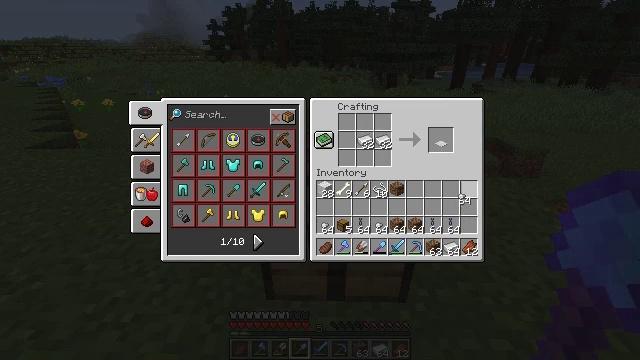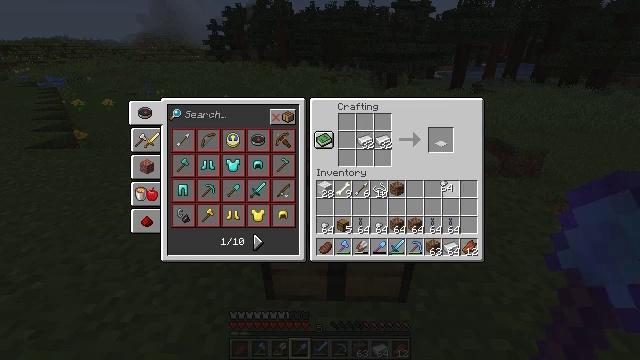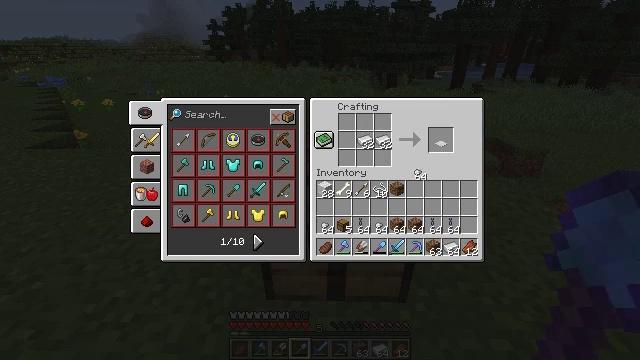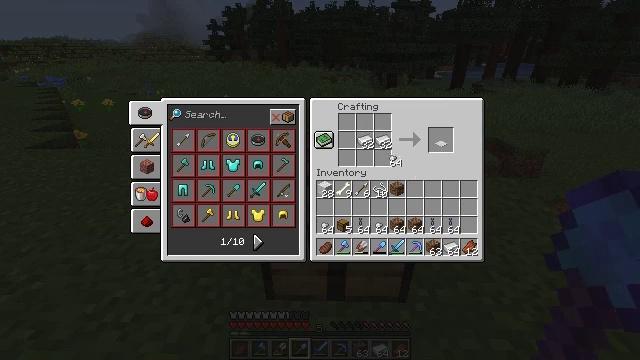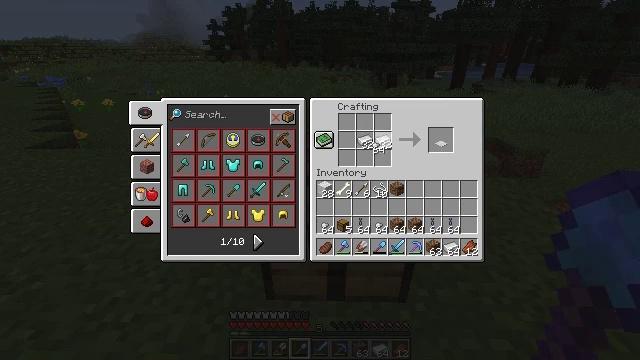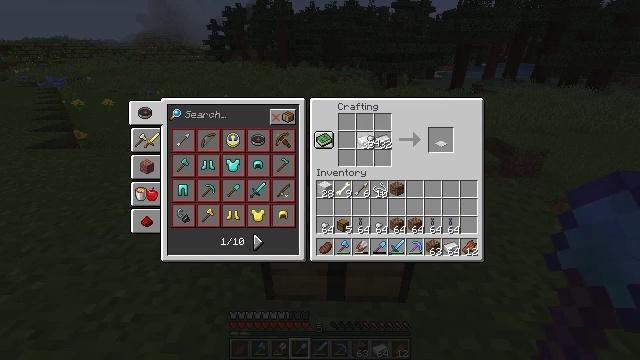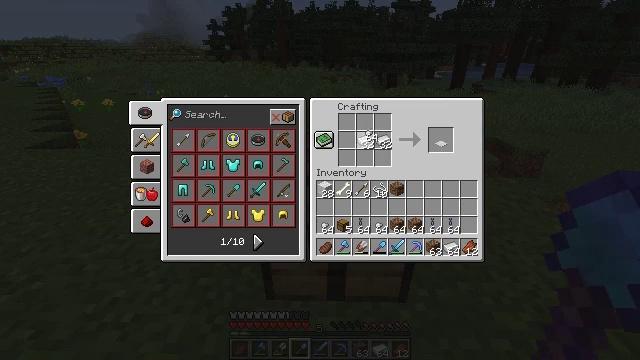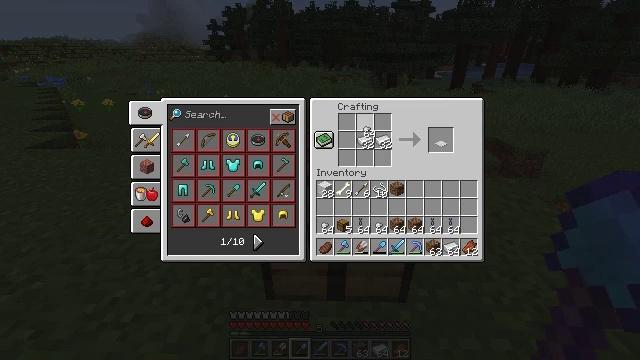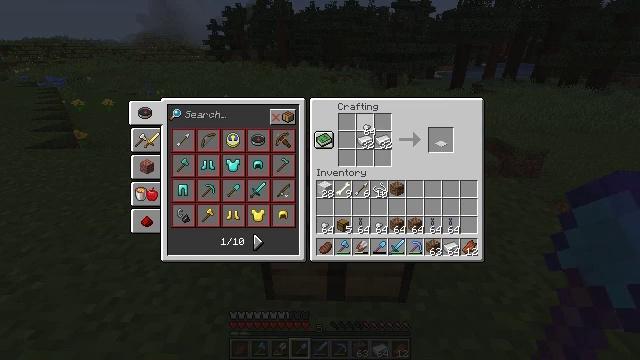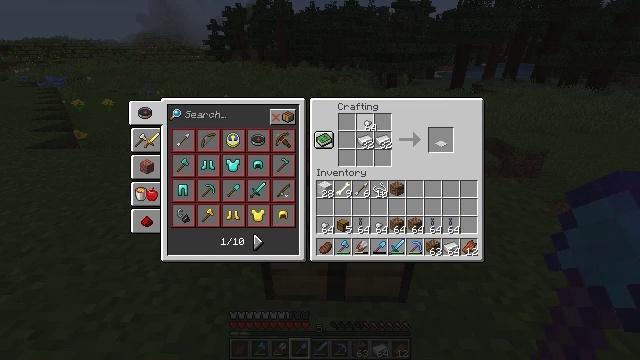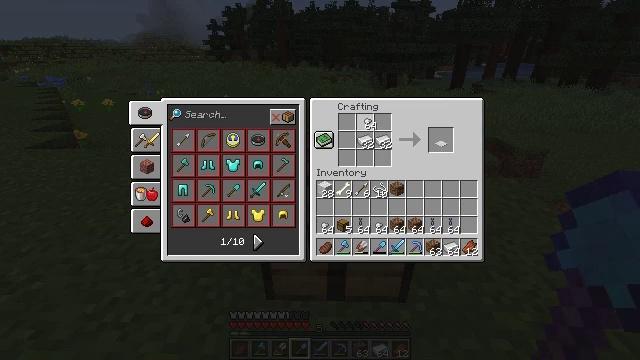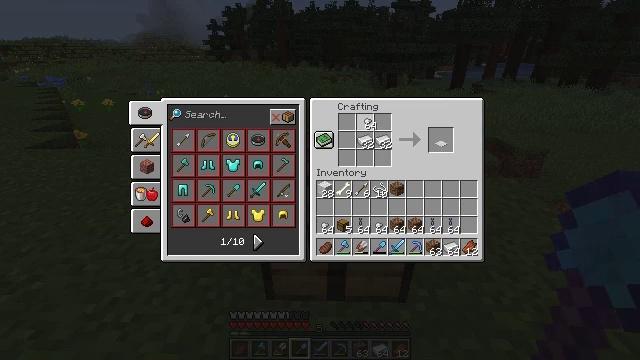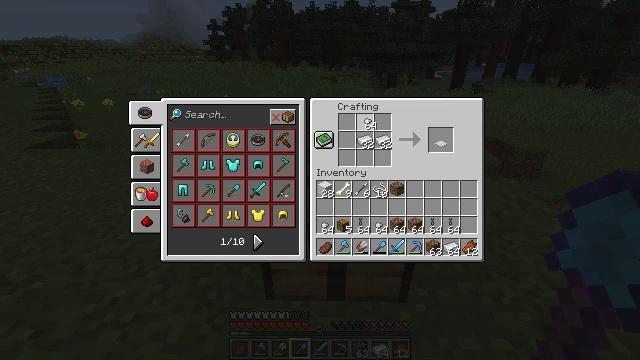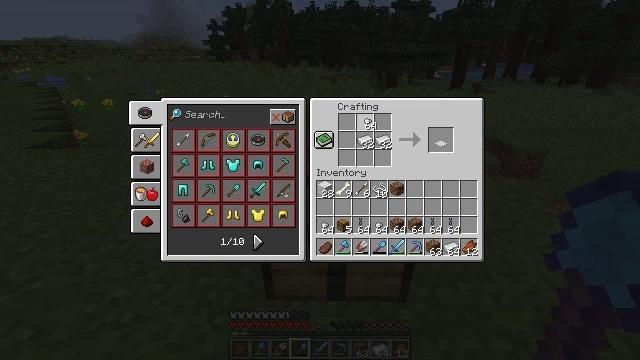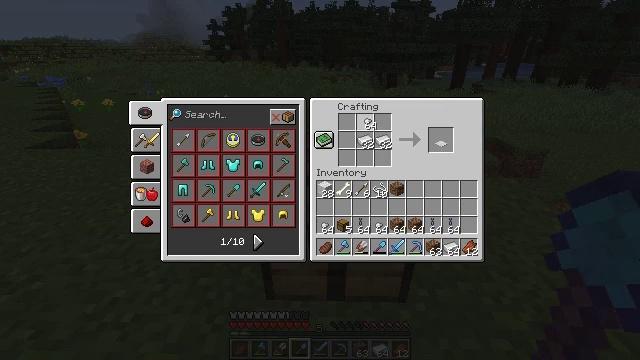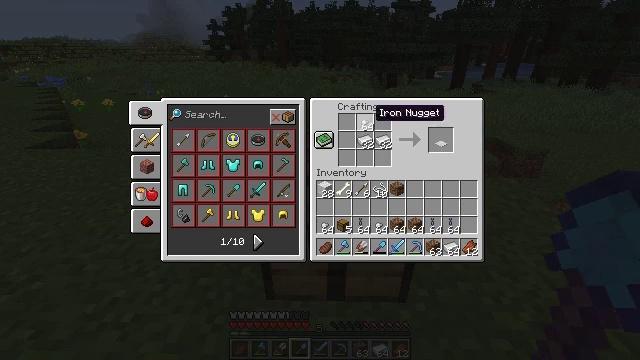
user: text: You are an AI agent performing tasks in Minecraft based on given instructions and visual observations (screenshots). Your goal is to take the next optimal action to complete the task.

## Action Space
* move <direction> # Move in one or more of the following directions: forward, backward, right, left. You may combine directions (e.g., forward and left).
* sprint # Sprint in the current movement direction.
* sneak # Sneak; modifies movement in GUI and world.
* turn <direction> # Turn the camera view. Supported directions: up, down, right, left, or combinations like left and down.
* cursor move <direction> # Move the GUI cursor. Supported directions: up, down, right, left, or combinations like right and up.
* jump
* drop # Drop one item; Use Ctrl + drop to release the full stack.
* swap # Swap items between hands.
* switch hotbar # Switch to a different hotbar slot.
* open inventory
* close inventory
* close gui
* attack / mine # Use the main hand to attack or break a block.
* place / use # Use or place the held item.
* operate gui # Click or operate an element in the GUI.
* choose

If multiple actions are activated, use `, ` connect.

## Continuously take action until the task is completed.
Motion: motion action
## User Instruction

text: Open a crafting table to make a chain.
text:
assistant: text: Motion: cursor move left and up
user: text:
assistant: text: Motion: cursor move left and up
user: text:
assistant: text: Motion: cursor move left and up
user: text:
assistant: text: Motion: cursor move left and up
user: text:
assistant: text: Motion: cursor move up
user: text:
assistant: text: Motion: no_op
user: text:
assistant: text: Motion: no_op
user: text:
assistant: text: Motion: no_op
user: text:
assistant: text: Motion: no_op
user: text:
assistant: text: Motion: no_op
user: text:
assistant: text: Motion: no_op
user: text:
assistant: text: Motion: operate gui
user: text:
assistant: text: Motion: operate gui
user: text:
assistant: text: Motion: operate gui
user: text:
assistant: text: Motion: no_op
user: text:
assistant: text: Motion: no_op
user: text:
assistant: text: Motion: no_op
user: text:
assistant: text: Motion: cursor move down
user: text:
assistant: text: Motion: no_op
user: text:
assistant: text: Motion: no_op
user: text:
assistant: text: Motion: no_op
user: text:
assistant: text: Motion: operate gui
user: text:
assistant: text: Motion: operate gui
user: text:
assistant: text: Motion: operate gui
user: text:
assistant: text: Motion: no_op
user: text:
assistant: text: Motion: no_op
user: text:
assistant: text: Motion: no_op
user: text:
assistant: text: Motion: no_op
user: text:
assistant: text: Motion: no_op
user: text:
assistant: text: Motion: operate gui